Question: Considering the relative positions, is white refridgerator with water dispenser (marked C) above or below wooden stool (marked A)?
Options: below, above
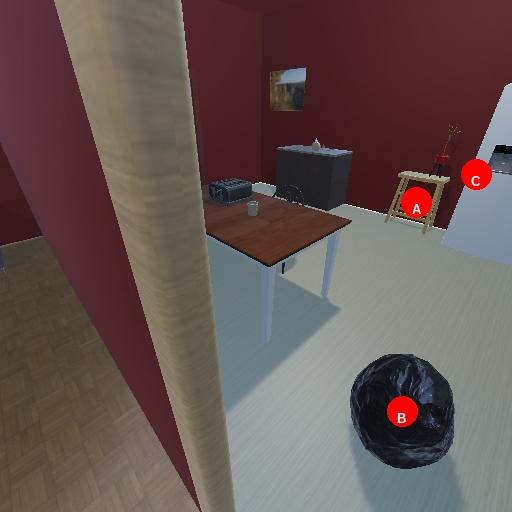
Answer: below